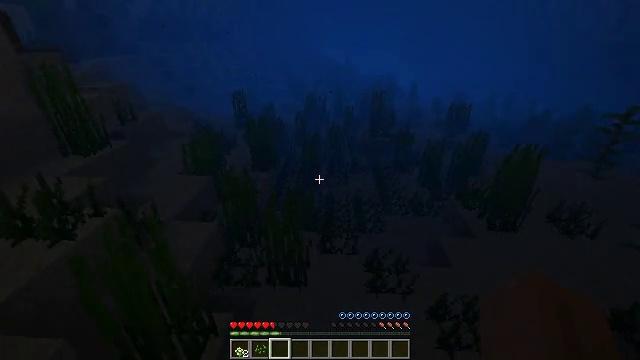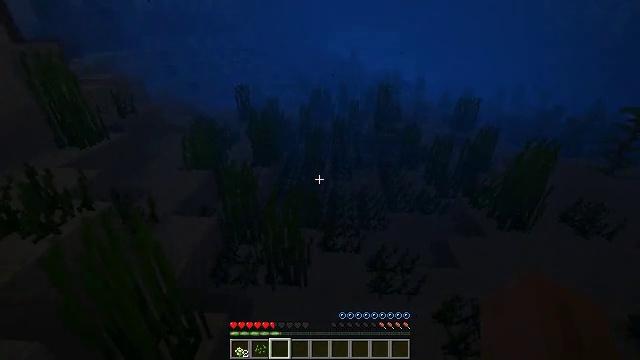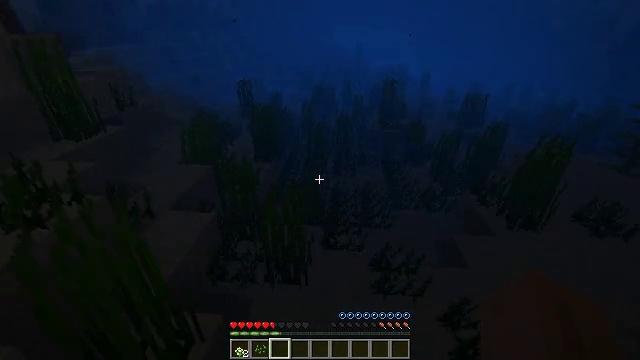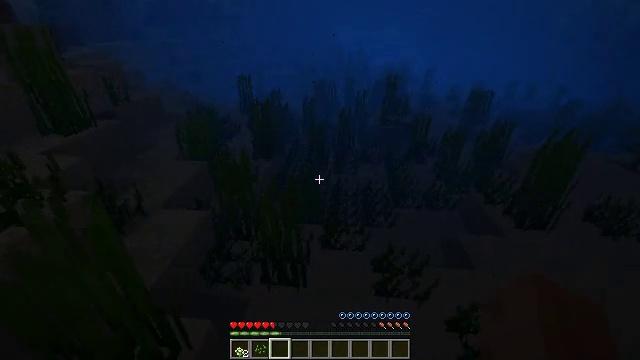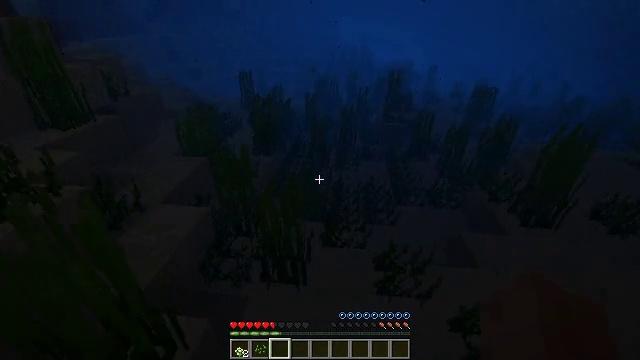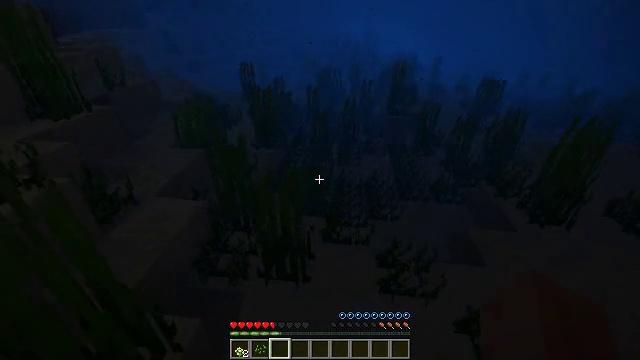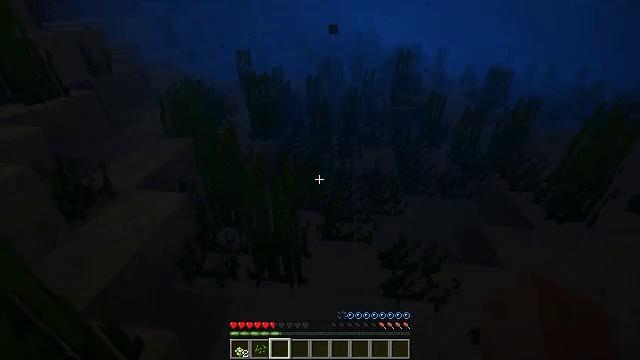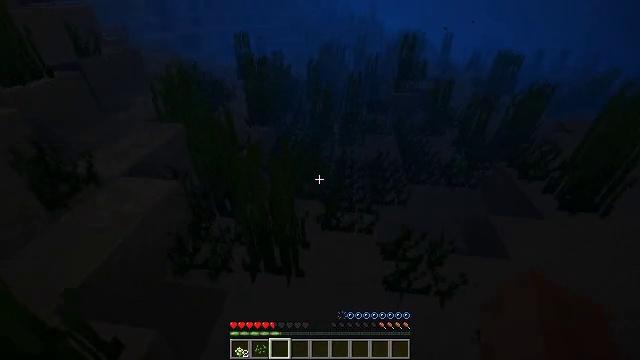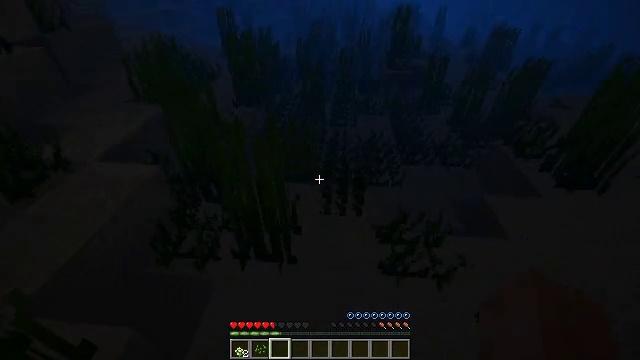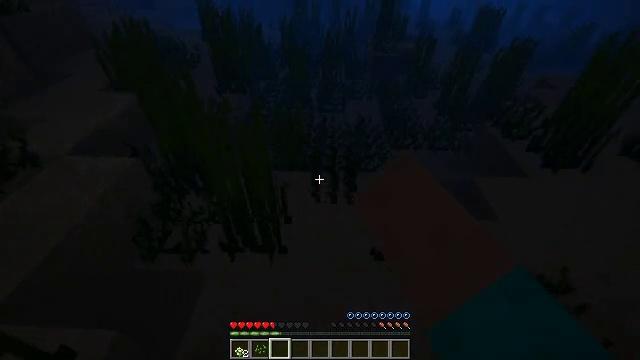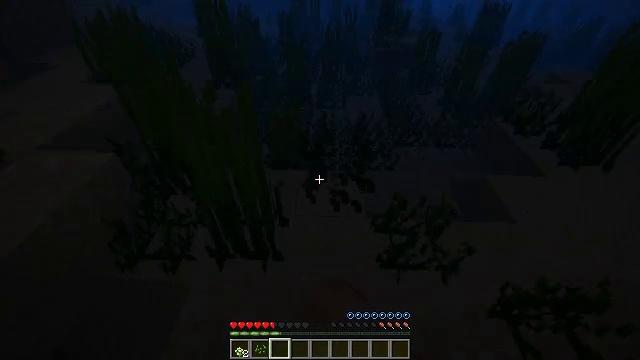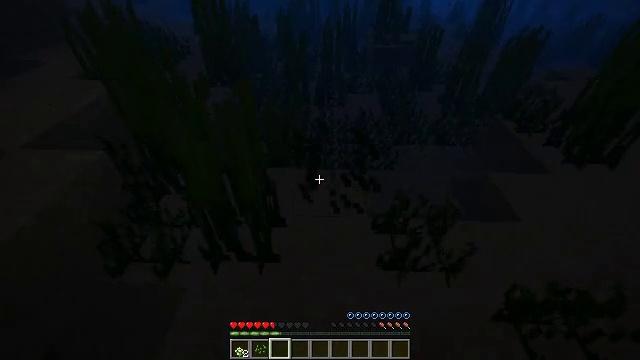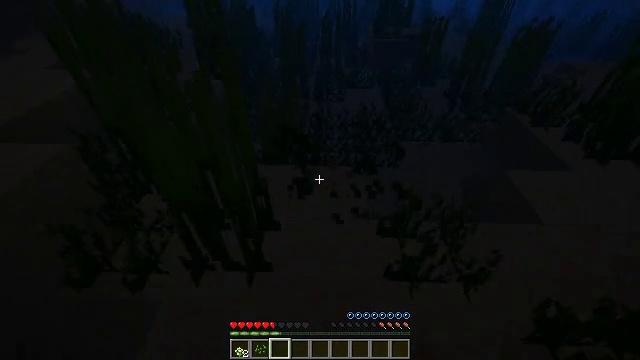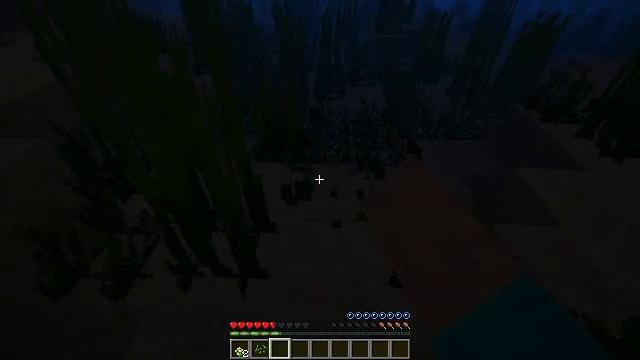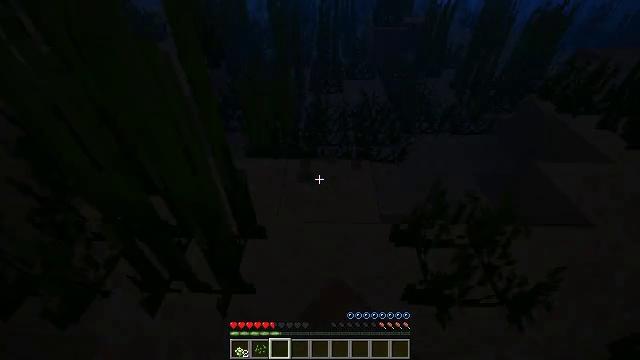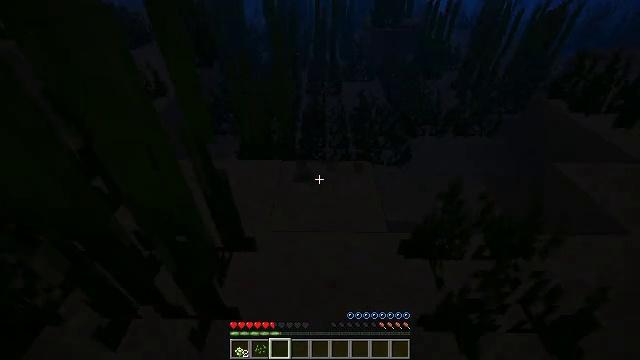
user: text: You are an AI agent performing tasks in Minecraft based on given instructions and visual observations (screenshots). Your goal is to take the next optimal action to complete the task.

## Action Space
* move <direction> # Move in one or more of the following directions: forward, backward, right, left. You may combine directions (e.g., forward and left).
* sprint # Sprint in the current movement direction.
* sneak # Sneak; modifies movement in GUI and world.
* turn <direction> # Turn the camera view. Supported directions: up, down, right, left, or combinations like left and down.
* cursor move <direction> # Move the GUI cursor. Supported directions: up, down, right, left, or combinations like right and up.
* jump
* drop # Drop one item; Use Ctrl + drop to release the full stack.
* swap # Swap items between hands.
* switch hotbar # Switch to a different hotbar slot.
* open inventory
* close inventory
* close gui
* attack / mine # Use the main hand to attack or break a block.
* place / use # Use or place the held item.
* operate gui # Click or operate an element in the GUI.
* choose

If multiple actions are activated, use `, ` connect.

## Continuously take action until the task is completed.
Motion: motion action
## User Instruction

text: Harvest seagrass from the waterbed.
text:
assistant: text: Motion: move forward, sprint, turn left, attack / mine
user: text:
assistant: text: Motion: move forward, sprint, attack / mine
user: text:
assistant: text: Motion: move forward, sprint, attack / mine
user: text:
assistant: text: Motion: move forward, sprint, attack / mine
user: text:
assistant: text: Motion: move forward, sprint, turn down, attack / mine
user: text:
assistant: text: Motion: move forward, sprint, turn down, attack / mine
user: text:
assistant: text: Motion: move forward, sprint, turn down, attack / mine
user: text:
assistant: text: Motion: move forward, sprint, turn right and down, attack / mine
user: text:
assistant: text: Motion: move forward, sprint, turn right and down, attack / mine
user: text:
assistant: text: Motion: move forward, sprint, attack / mine
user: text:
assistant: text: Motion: move forward, sprint, attack / mine
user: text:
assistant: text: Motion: move forward, sprint, attack / mine
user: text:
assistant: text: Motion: move forward, sprint, attack / mine
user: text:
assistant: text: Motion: move forward, sprint, attack / mine
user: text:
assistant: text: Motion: move forward, sprint, turn up, attack / mine
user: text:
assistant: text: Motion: move forward, sprint, turn right and up, attack / mine
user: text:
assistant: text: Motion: move forward, sprint, turn up, attack / mine
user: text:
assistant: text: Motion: move forward, sprint, turn up, attack / mine
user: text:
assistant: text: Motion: move forward, sprint, turn up, attack / mine
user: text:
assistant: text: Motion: move forward, sprint, turn up, attack / mine
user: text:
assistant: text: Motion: move forward, sprint, turn right and up, attack / mine
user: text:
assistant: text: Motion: move forward, sprint, attack / mine
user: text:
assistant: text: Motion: move forward, sprint, attack / mine
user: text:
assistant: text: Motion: move forward, sprint, attack / mine
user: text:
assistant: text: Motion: move forward, sprint, turn up, attack / mine
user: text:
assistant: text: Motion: move forward, sprint, turn up, attack / mine
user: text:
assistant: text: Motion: move forward, sprint, turn up, attack / mine
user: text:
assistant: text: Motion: move forward, sprint, turn up, attack / mine
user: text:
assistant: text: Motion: move forward, sprint, attack / mine
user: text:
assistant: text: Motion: move forward, sprint, attack / mine